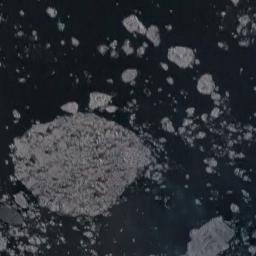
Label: sea_ice